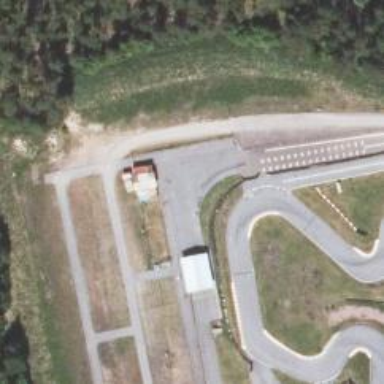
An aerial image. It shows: Karting raceway for sports enthusiasts.